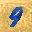
Label: 9